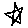
Label: star